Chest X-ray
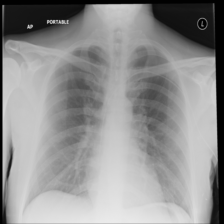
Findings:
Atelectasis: negative
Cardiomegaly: negative
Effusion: negative
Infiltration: negative
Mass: negative
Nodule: negative
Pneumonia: negative
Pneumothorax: negative
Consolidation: negative
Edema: negative
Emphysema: negative
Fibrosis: negative
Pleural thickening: negative
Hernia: negative